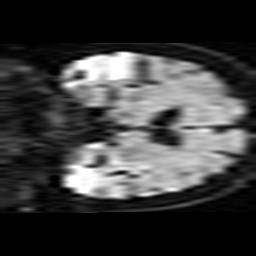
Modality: TRACE
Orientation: coronal
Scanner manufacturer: philips
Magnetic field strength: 1.5 T
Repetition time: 2.891 s
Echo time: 0.06318 s